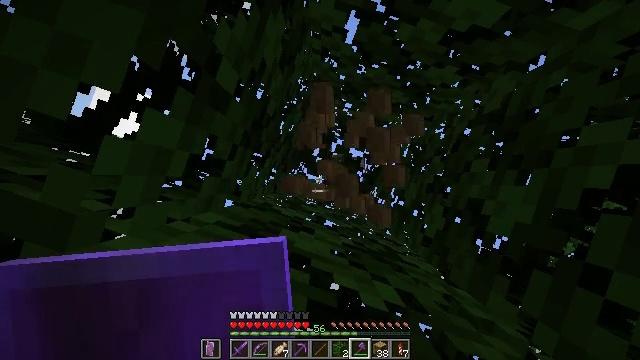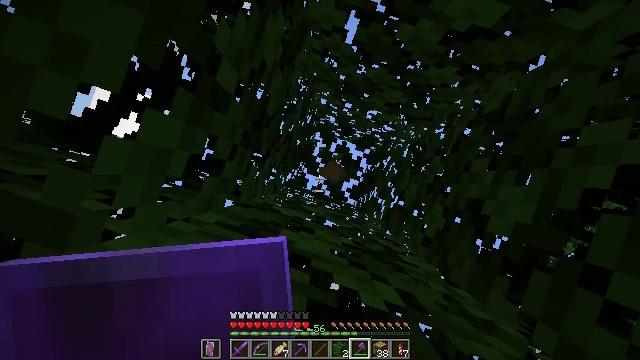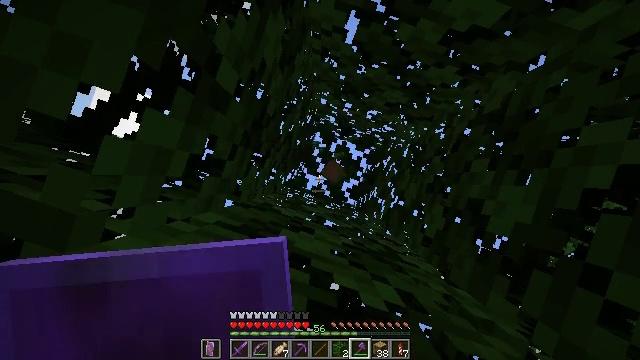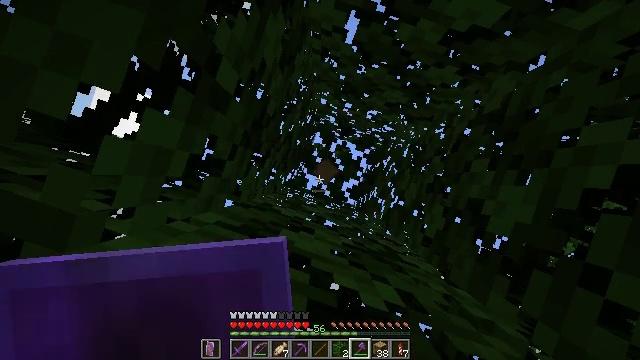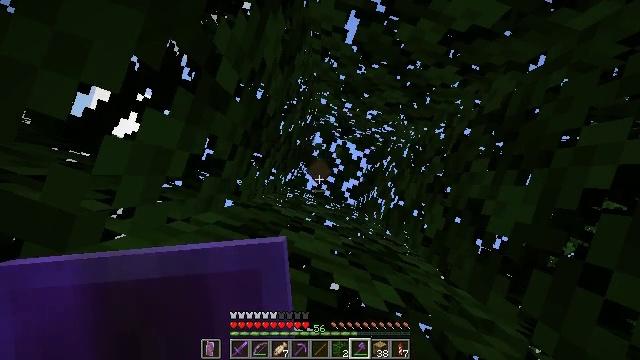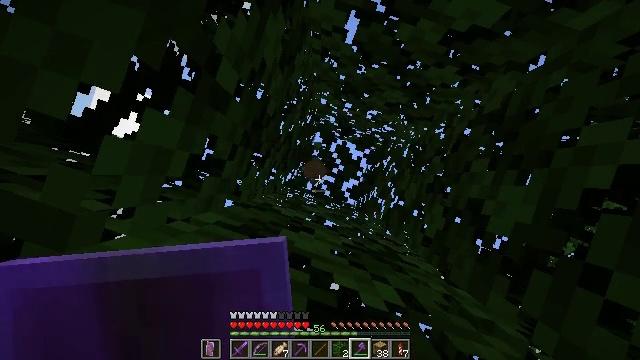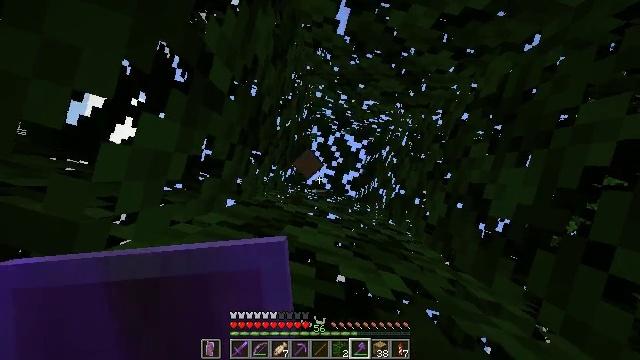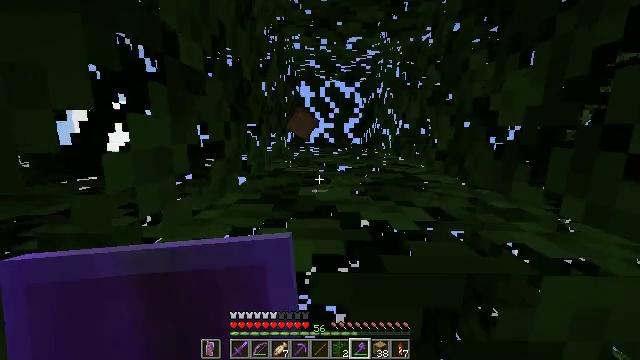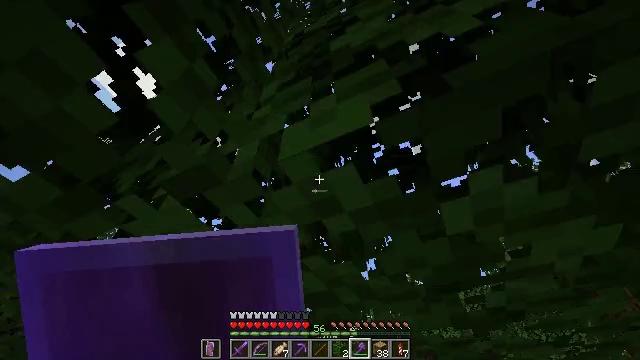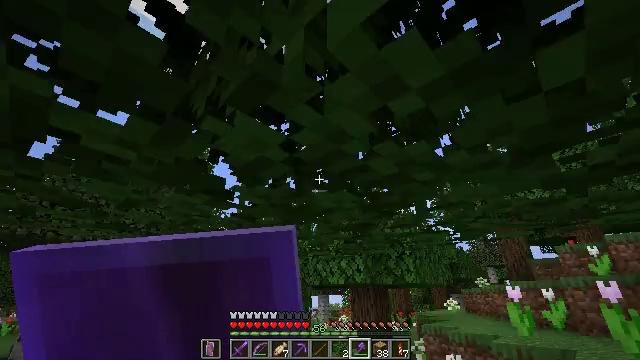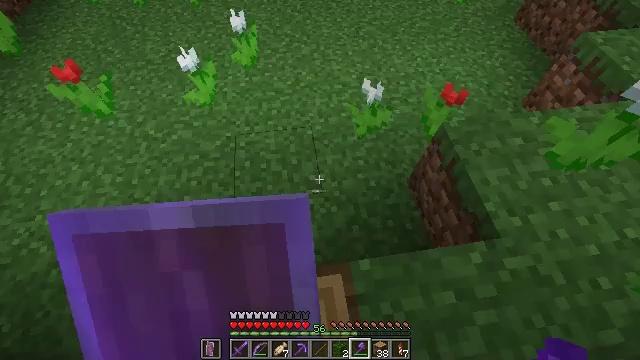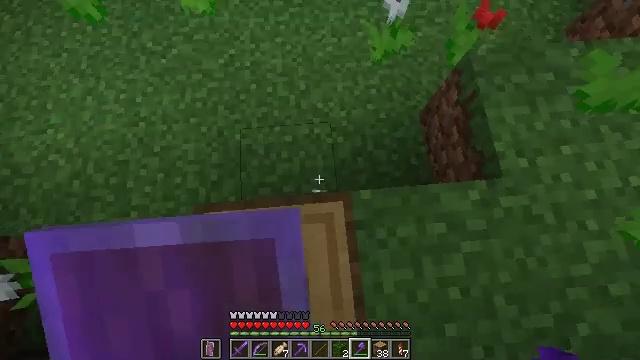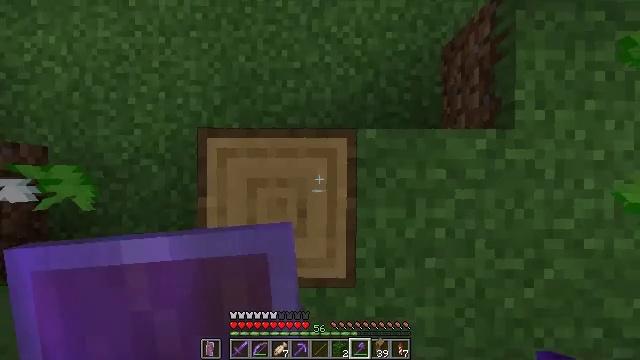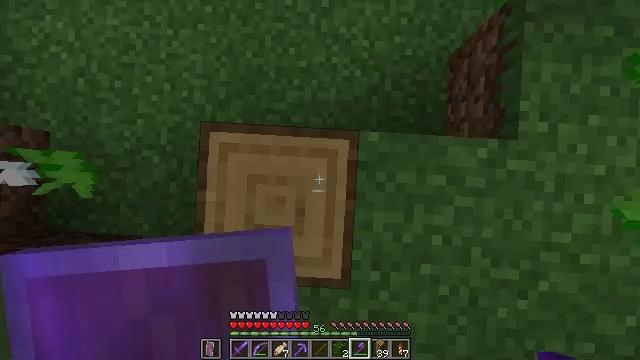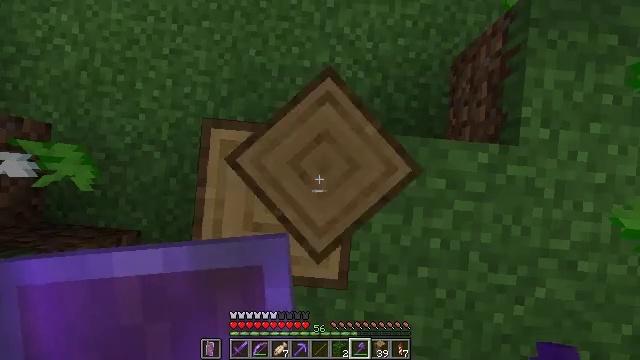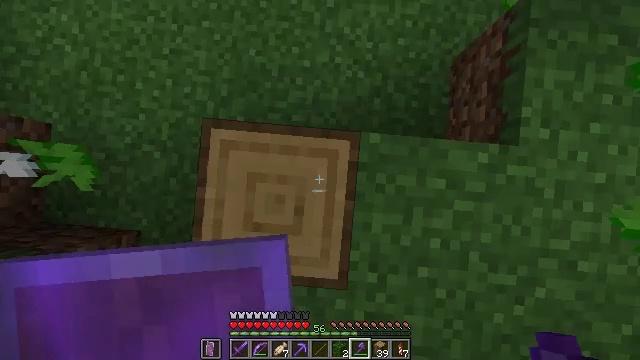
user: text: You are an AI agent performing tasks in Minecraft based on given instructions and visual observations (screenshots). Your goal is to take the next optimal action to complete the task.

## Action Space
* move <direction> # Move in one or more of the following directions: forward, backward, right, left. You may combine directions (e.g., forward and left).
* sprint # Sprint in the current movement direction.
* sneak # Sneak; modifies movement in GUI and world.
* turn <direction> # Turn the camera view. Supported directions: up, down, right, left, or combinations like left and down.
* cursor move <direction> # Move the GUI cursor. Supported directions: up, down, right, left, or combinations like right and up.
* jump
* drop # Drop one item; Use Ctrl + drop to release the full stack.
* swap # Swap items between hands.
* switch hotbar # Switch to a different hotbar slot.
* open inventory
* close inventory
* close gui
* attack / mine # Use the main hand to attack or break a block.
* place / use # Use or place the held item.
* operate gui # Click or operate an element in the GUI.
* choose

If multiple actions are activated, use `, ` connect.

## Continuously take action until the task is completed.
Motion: motion action
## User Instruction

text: Break the tree to get oak logs.
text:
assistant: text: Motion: attack / mine
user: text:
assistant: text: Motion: no_op
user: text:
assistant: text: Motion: no_op
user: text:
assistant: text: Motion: no_op
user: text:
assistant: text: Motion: no_op
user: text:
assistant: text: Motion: turn left and down
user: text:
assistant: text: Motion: turn left and down
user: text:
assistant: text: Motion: turn left and down
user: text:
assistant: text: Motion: turn left and down
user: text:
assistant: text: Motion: turn left and down
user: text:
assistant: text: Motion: turn left and down
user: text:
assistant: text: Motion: turn left and down
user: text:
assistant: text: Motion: turn left and down
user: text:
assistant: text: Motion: turn left and down
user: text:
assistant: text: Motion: no_op
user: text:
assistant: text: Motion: no_op
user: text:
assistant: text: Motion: no_op
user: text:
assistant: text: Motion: attack / mine
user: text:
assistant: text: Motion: attack / mine
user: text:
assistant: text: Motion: attack / mine
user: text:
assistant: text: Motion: attack / mine
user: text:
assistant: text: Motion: attack / mine
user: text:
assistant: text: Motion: attack / mine
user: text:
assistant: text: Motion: attack / mine